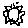
Label: sun